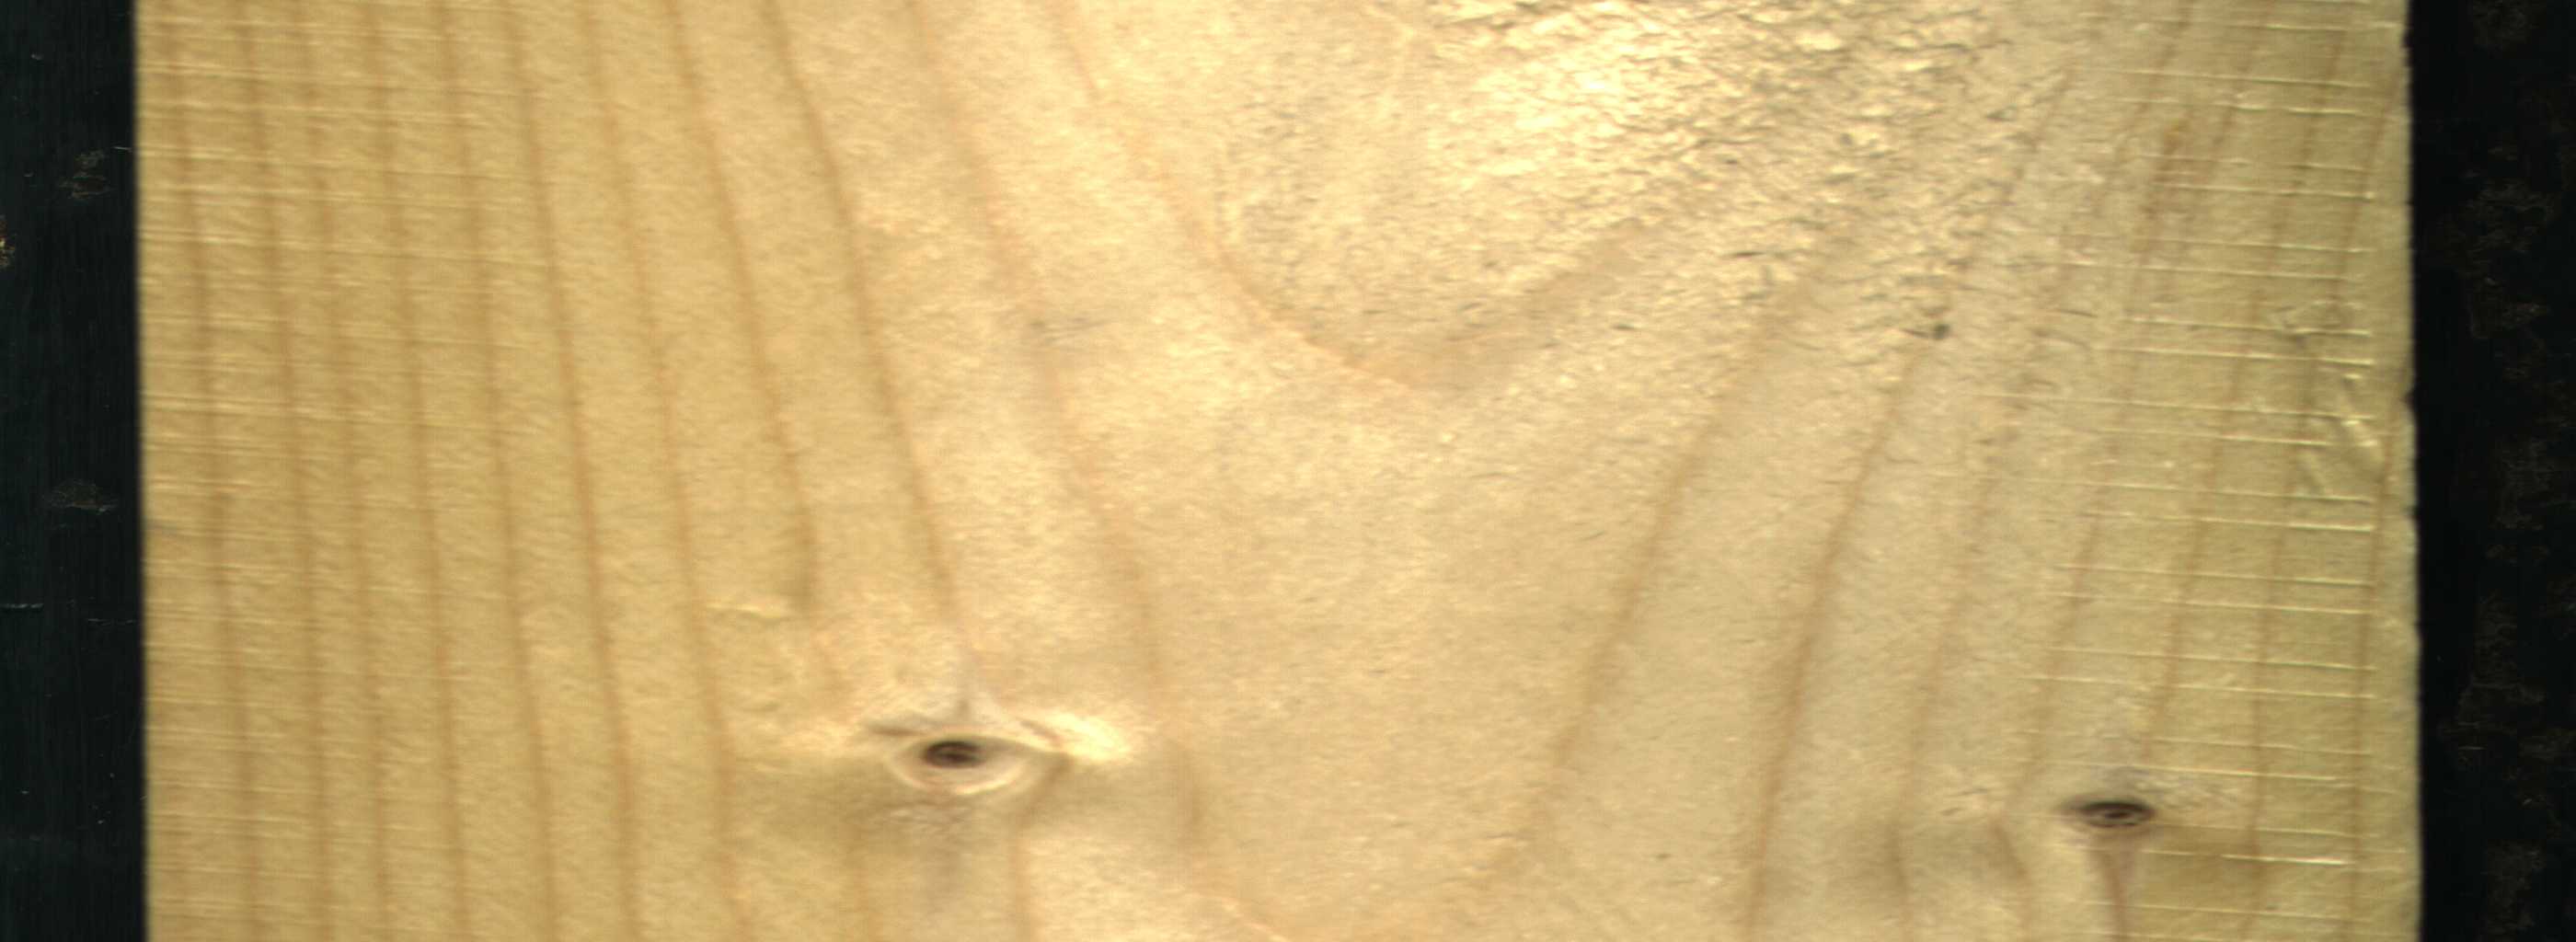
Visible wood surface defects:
Live_Knot
Live_Knot